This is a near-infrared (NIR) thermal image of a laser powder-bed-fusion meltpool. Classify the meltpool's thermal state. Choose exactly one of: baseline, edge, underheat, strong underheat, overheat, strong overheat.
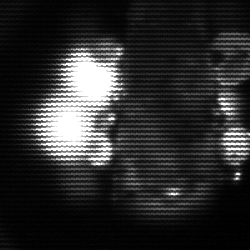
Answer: strong underheat